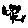
Label: flower